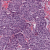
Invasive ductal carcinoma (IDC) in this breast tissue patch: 1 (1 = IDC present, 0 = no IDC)